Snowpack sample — Loveland Pass, Silver Plume, Colorado, USA (2/11/26, 12:00 PM MST)
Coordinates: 39.663, -105.886
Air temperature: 35 °F
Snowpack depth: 82 cm
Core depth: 20 cm
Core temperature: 17.6 °F
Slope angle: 13°, slope face: 12°
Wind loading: high
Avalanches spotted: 1
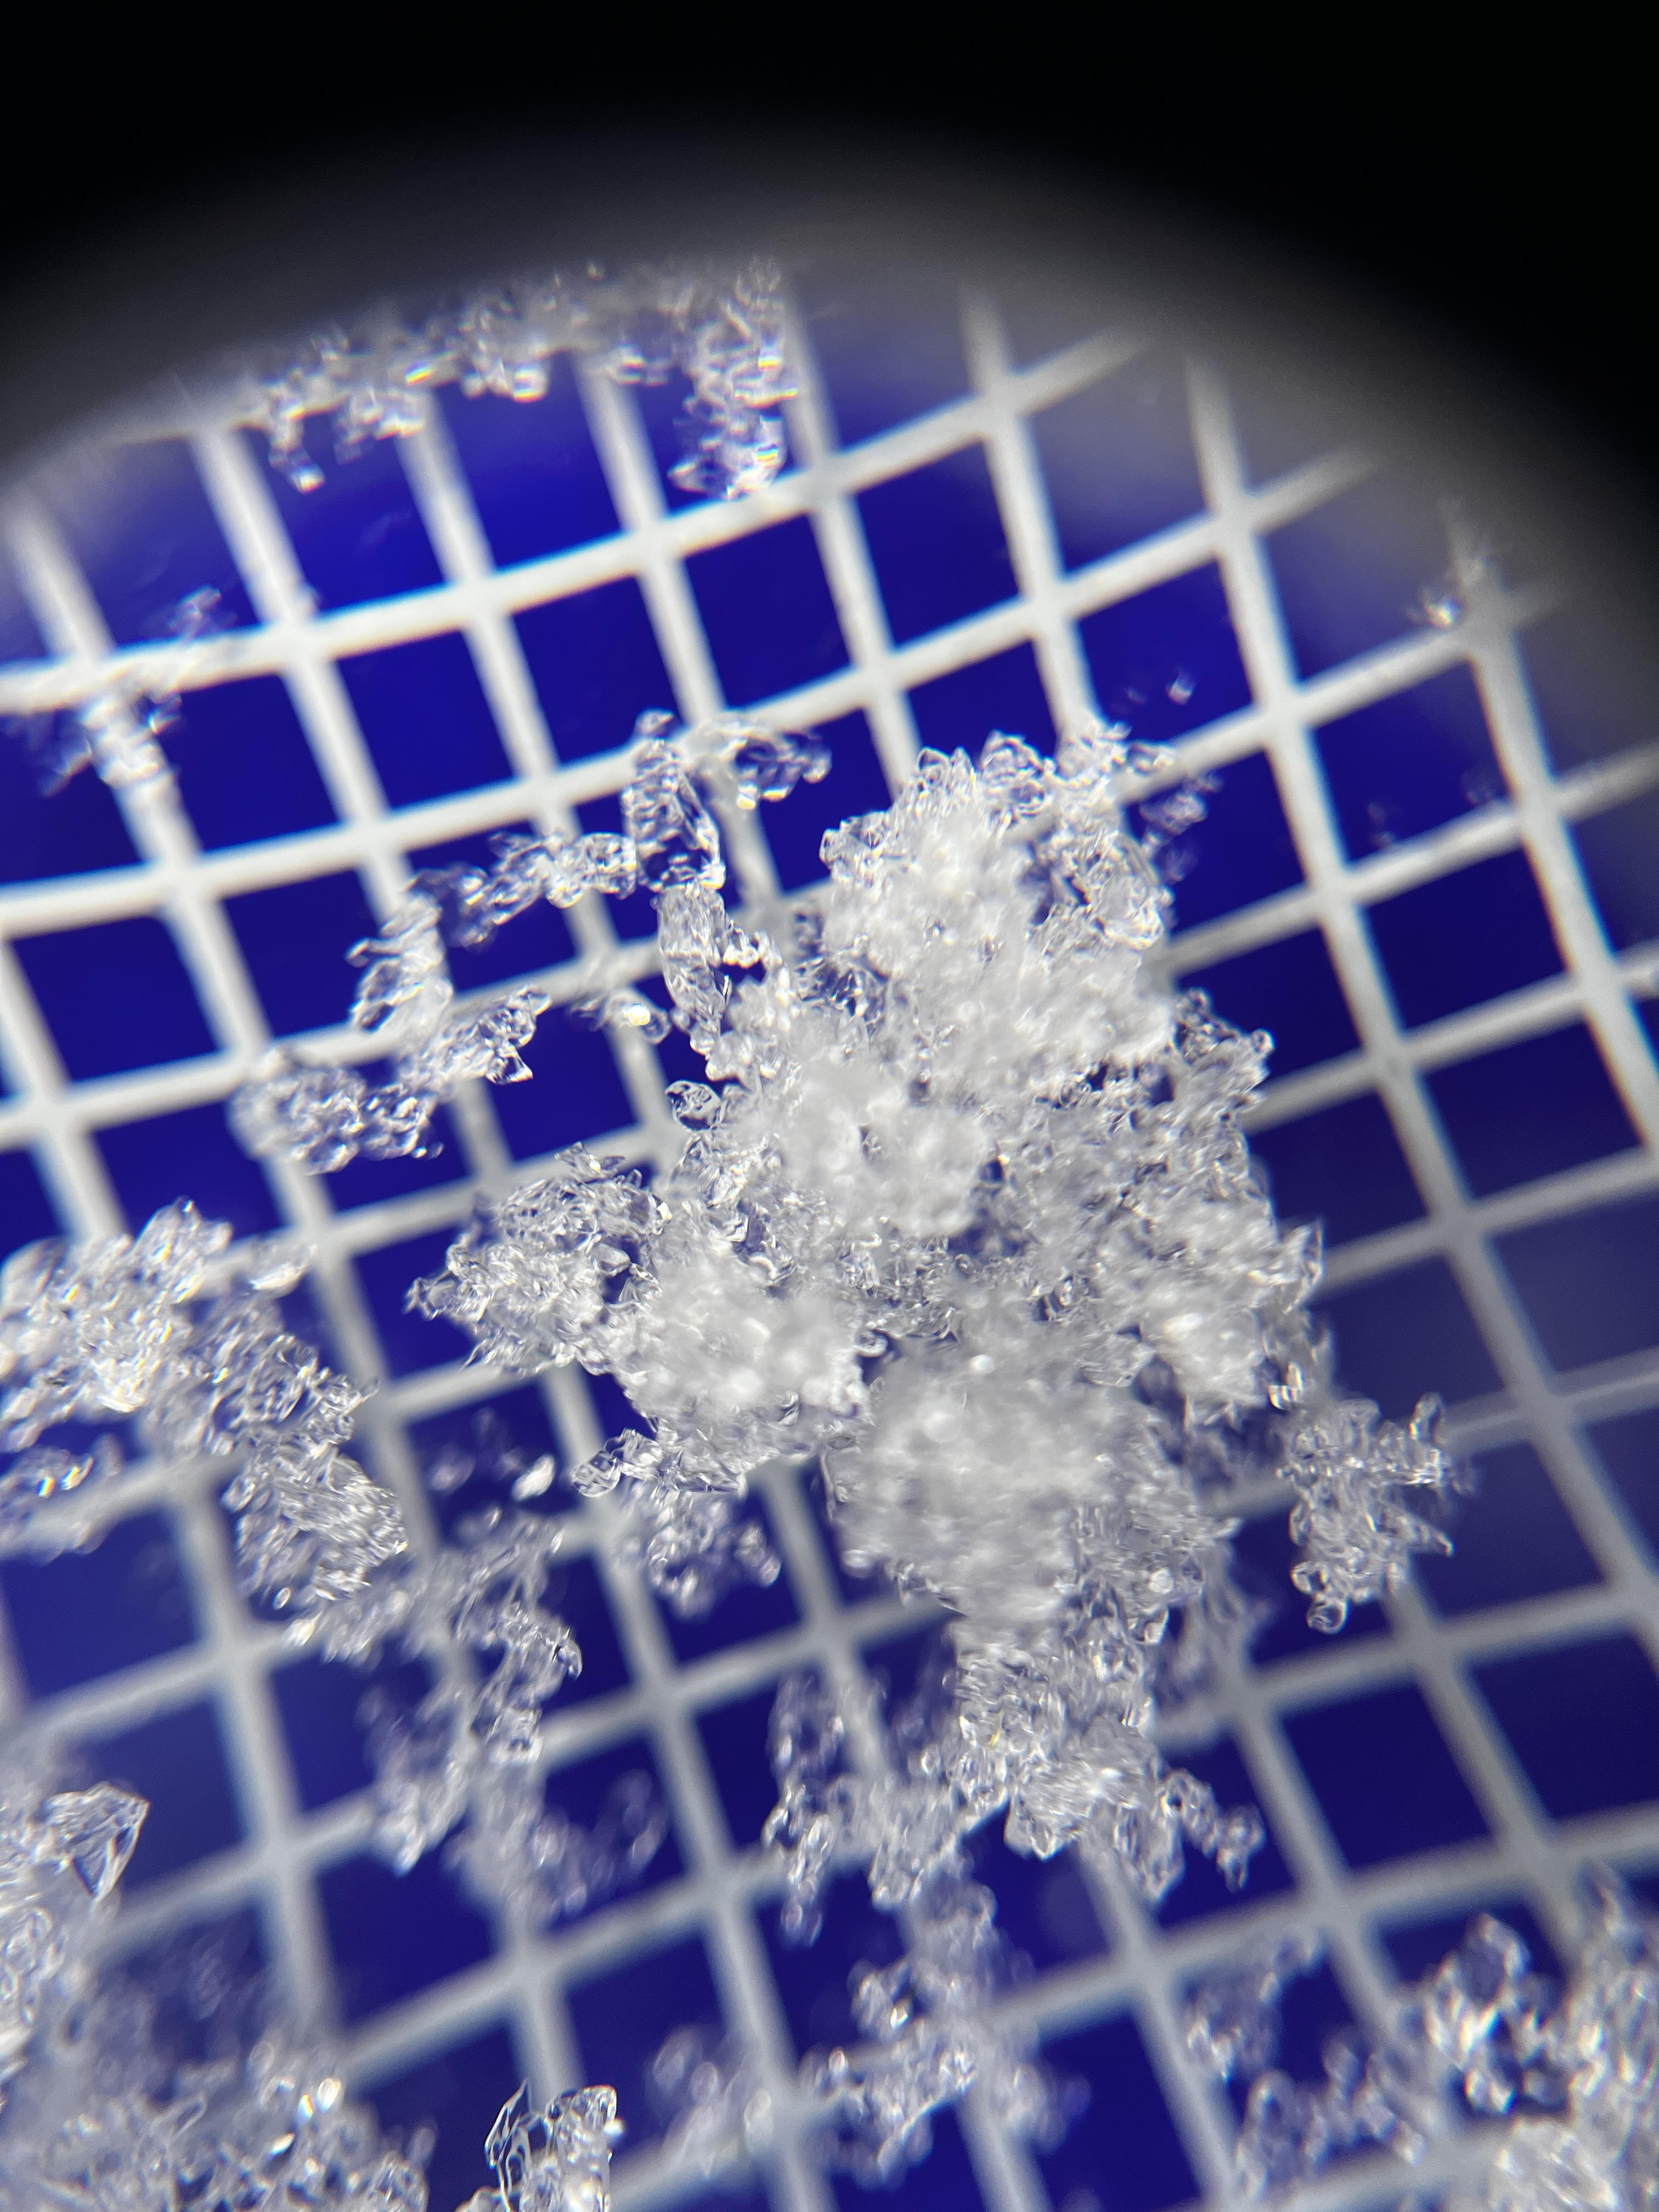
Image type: magnified_profile
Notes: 1 small avalanche spotted on the north side of the bowl, lots of wind loading